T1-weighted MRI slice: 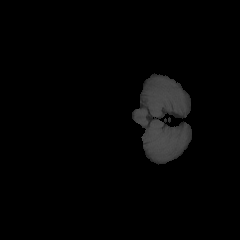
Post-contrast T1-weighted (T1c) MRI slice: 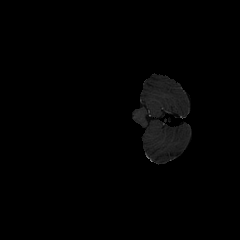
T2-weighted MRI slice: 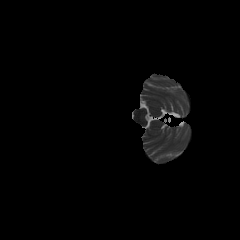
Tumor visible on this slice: no